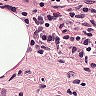
Metastatic tissue present: no